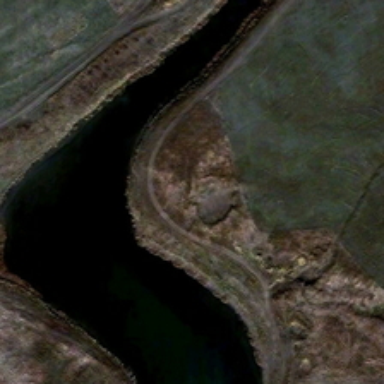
A black river flows through a large area .